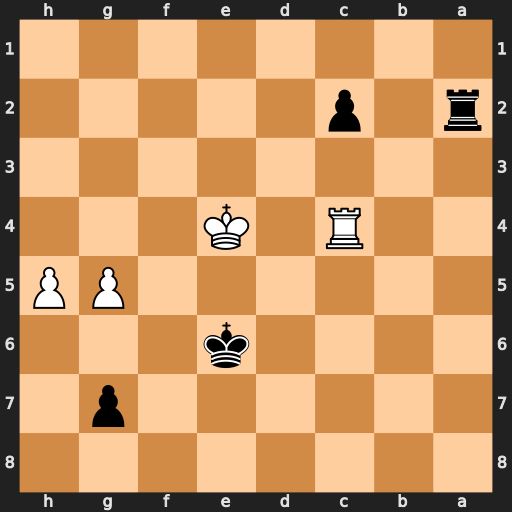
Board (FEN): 8/6p1/4k3/6PP/2R1K3/8/r1p5/8
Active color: b
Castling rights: -
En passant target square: -
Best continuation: Ra4 Rxa4 c1=Q